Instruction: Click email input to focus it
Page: traveler
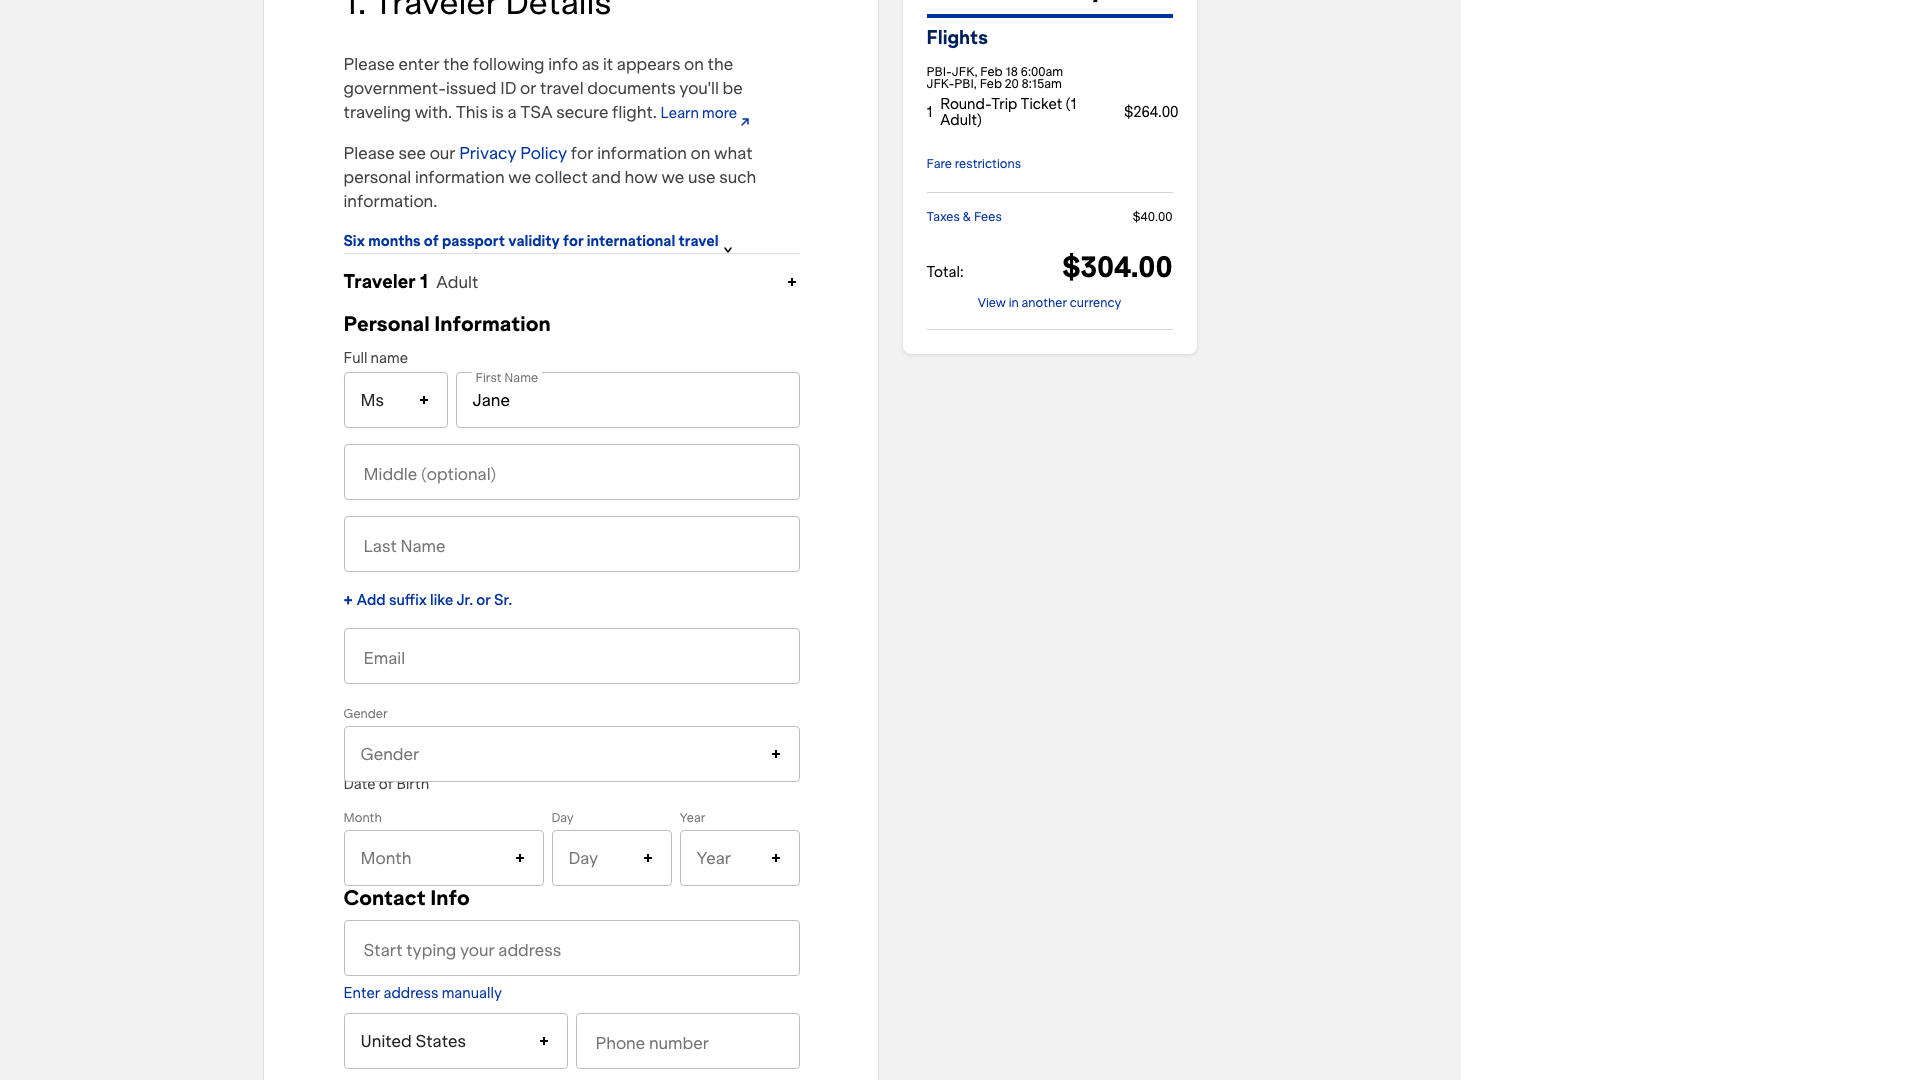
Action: click